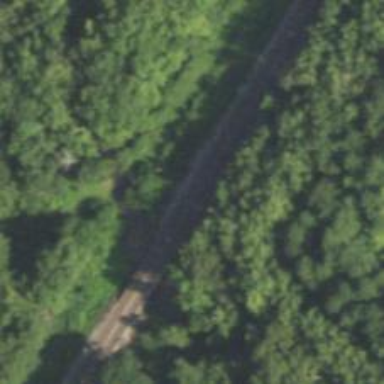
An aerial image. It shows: Railway track.